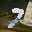
Label: 7